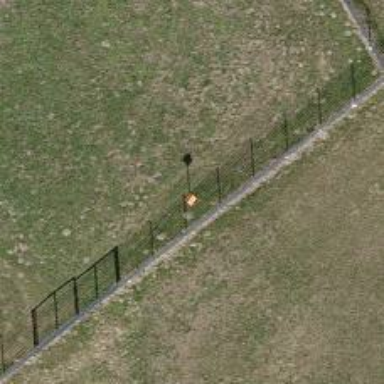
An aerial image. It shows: Pipeline marker.